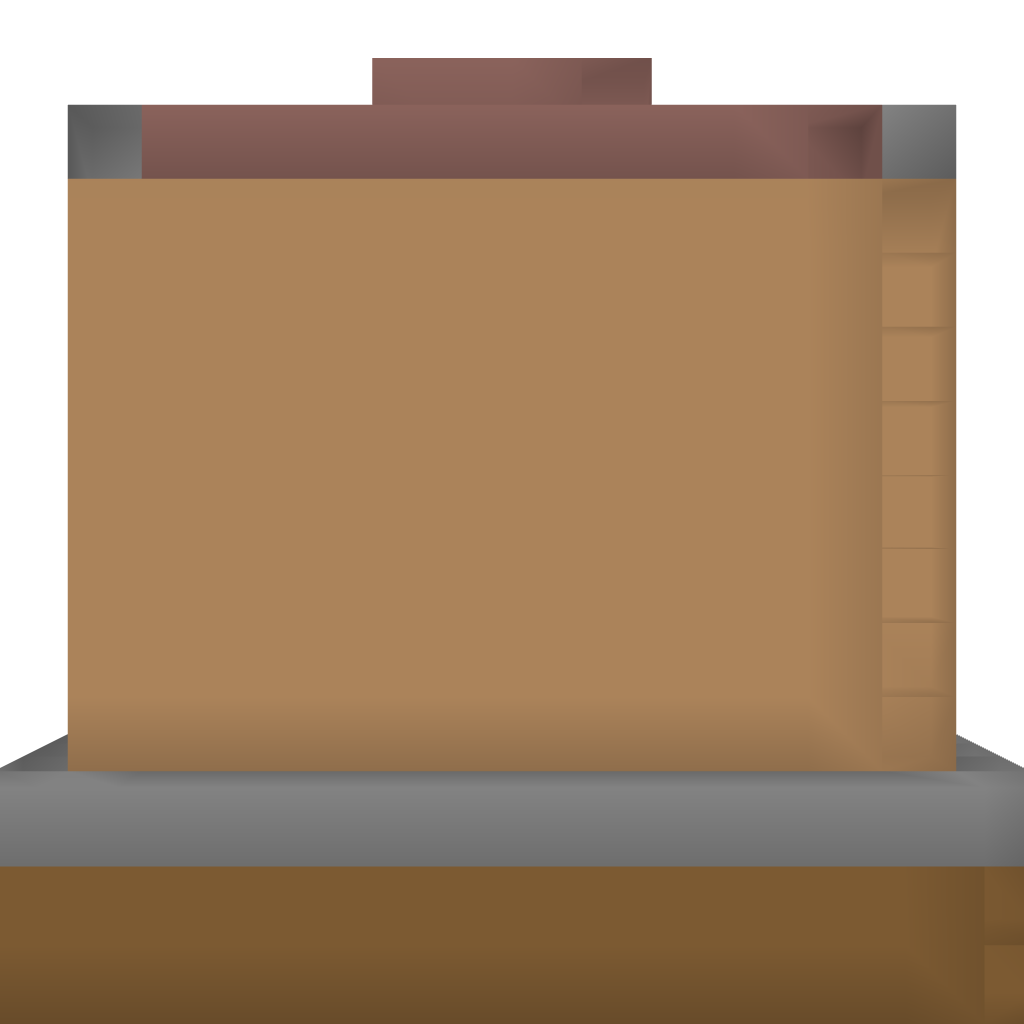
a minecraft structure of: Small Tavern bad low quality